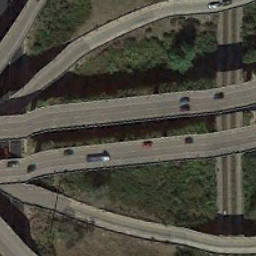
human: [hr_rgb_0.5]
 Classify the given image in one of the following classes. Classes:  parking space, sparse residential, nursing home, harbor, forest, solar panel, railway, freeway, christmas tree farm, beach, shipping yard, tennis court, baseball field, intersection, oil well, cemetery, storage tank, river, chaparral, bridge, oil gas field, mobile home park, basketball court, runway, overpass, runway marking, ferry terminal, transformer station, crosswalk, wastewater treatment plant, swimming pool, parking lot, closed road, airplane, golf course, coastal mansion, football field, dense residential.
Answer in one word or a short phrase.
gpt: overpass